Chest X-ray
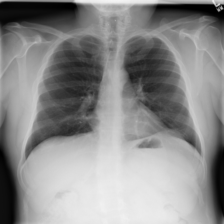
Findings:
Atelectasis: negative
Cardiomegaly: negative
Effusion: negative
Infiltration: negative
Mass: negative
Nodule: negative
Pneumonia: negative
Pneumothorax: negative
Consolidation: negative
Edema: negative
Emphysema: negative
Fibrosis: negative
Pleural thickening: negative
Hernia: negative